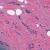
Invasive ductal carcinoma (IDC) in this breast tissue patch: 1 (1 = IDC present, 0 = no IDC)